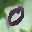
Label: 0